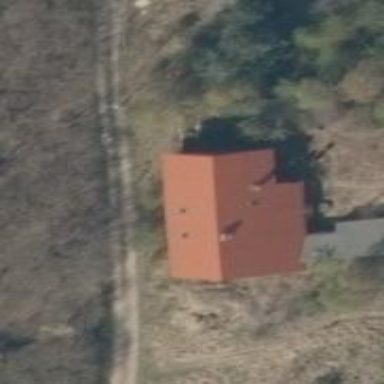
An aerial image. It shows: Simple and straightforward house.